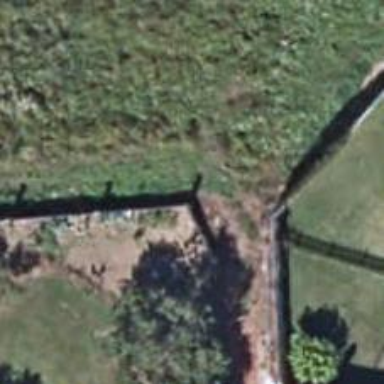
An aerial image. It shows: Fence.